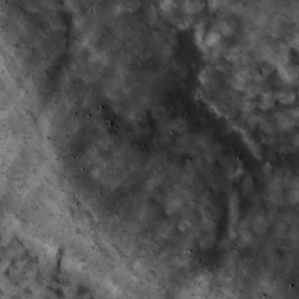
Label: non_frost